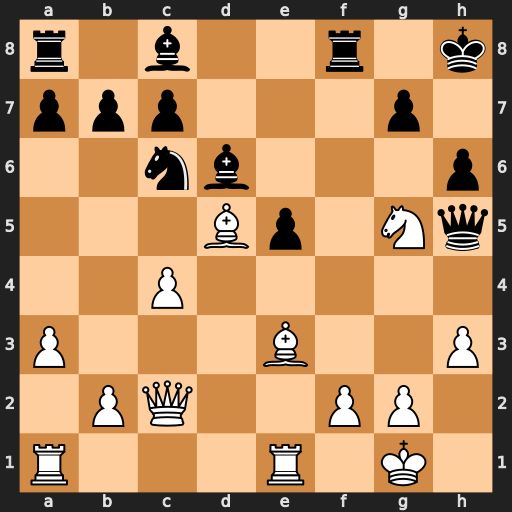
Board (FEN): r1b2r1k/ppp3p1/2nb3p/3Bp1Nq/2P5/P3B2P/1PQ2PP1/R3R1K1
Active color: w
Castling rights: -
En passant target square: -
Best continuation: Qh7#